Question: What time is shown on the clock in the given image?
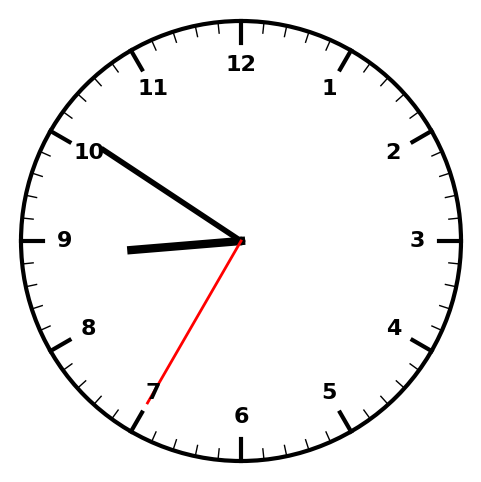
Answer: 08:50:35